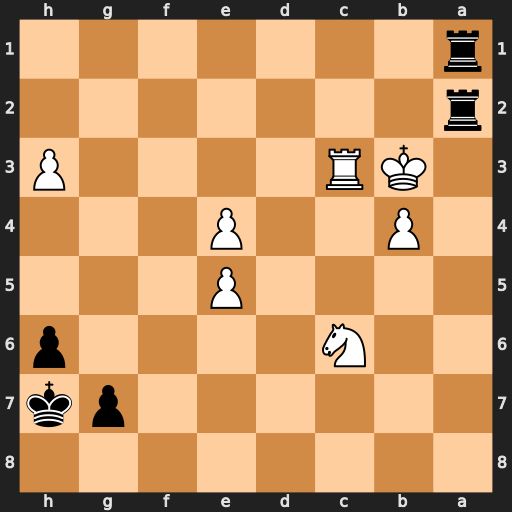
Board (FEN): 8/6pk/2N4p/4P3/1P2P3/1KR4P/r7/r7
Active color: b
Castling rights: -
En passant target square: -
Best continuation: Ra3+ Kc4 Rxc3+ Kxc3 Rc1+ Kd4 Rxc6